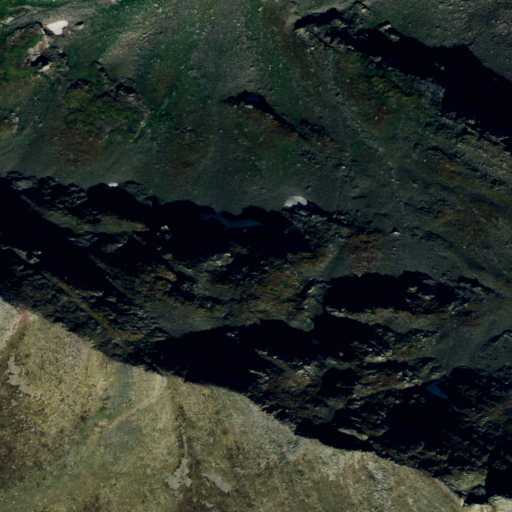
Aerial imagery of cliff(s) in Colorado named Phantom Terrace containing shrub, grassland, evergreen forest, deciduous forest, mixed forest, herbaceous wetlands, and barren land